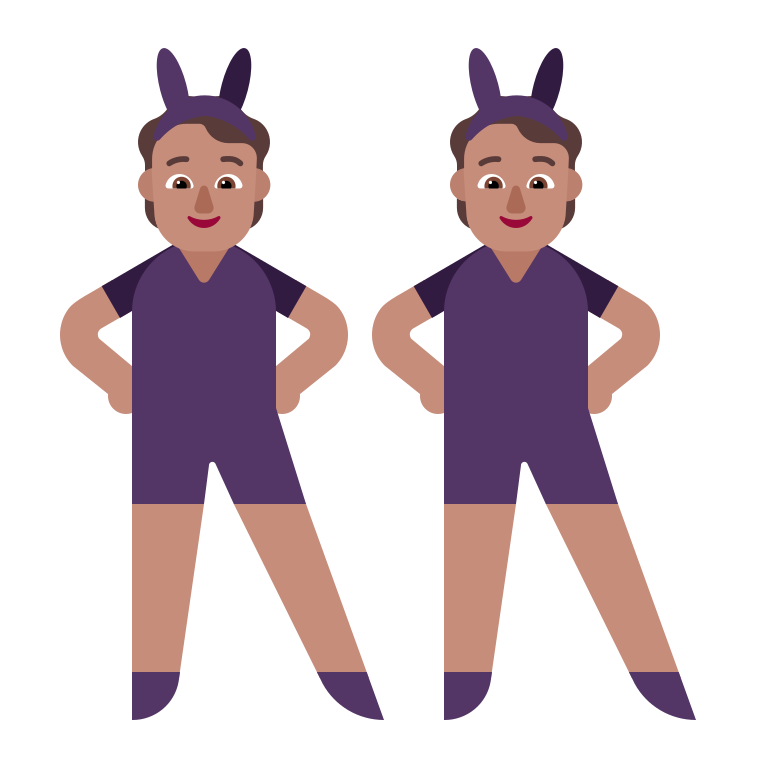
person with bunny ears flat